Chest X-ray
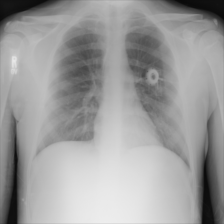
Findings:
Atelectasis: negative
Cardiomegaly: negative
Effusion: negative
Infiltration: negative
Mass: negative
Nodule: negative
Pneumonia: negative
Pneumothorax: negative
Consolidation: negative
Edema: negative
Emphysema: negative
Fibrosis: negative
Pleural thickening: negative
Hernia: negative